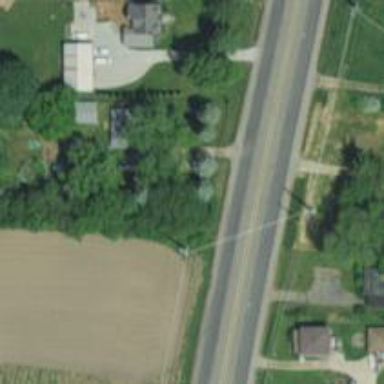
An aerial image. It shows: Power pole.